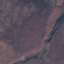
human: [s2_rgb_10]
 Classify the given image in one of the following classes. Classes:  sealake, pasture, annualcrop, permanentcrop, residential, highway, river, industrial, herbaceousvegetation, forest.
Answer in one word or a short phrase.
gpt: HerbaceousVegetation